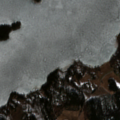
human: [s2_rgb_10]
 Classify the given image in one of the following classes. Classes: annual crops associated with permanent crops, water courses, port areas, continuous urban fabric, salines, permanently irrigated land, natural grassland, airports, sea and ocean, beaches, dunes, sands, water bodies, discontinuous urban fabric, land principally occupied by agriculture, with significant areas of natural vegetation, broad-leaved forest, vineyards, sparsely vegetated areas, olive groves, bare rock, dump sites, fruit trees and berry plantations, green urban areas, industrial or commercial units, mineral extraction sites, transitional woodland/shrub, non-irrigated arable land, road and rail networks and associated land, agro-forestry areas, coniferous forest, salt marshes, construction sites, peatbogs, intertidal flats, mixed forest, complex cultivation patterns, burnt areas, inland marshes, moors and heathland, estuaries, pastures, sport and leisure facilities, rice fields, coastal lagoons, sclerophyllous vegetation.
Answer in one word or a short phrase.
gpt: mixed forest, water bodies